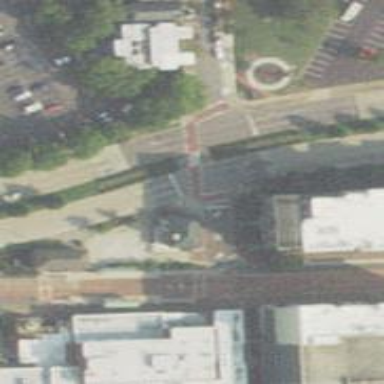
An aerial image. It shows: Pedestrian crossing with zebra markings on footway.